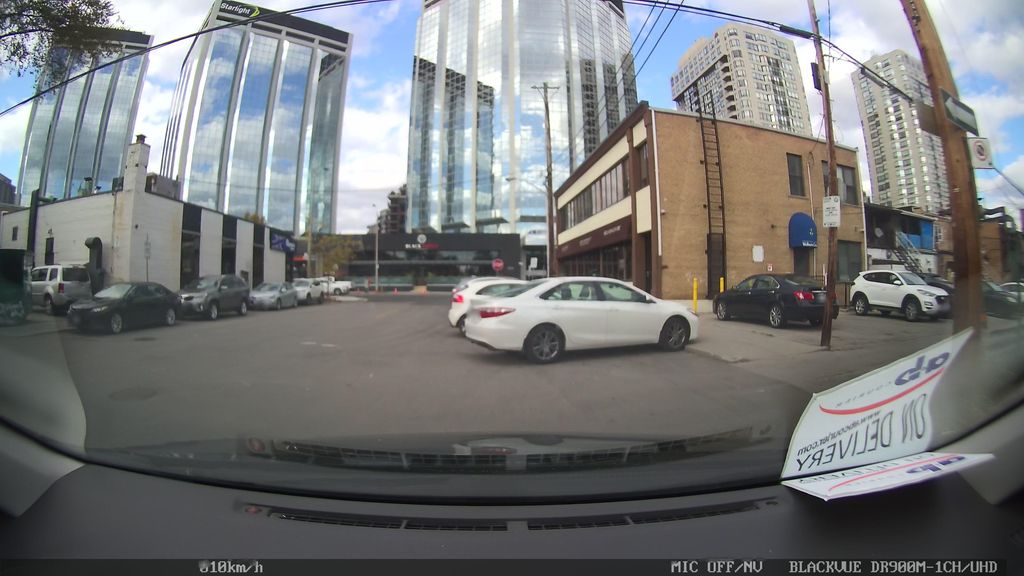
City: toronto